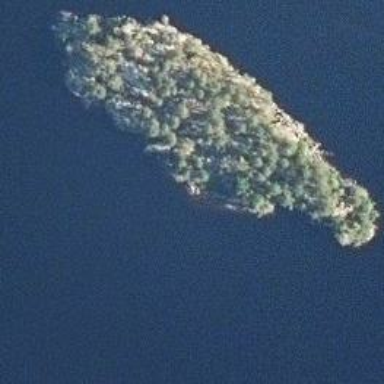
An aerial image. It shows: Islet.